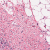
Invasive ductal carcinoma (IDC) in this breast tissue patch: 0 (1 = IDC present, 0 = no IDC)